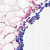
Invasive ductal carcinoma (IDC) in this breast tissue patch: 0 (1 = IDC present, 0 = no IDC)